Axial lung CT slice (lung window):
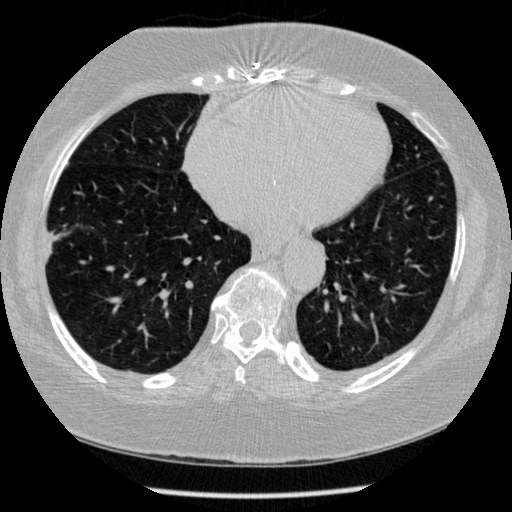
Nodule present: no